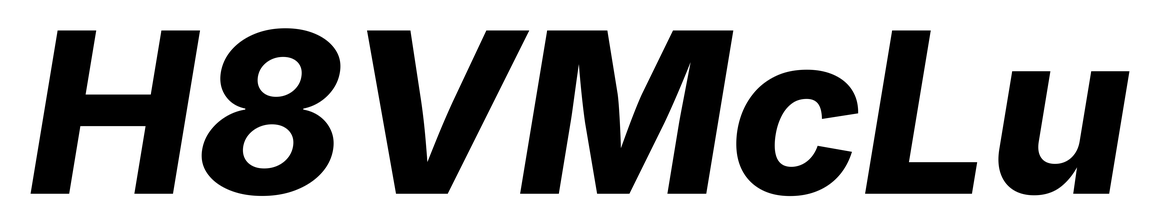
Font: Inter-Italic_ExtraBold_Italic